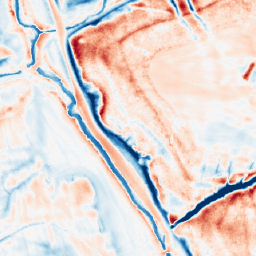
Category: classical
Decomposition family: uniform
Decomposition parameters: size: 20
Upsampling method: nearest
Upsampling parameters: scale: 2
Upsampling scale: 2